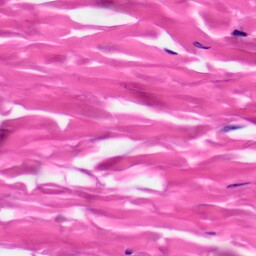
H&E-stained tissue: Skin